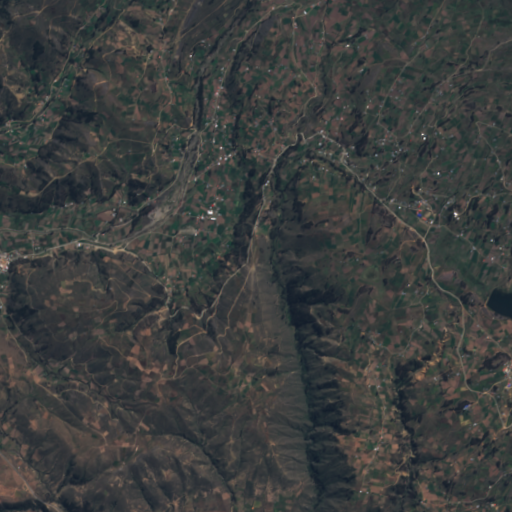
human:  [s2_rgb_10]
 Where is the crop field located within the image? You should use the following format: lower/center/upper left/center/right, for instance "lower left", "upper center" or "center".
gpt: The crop field is located in the lower right of the image.
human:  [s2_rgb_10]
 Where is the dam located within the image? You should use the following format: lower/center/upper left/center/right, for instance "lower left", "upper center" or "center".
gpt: The dam is located in the center right of the image.
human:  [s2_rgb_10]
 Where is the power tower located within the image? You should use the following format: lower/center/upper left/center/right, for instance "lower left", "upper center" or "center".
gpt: The power tower is located in the left of the image.
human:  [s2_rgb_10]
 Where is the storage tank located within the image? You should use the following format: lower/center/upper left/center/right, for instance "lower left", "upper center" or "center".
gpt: The storage tank is located in the lower right of the image.
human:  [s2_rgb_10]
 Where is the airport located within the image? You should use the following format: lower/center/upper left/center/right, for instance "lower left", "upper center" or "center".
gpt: There is no airport in the image.